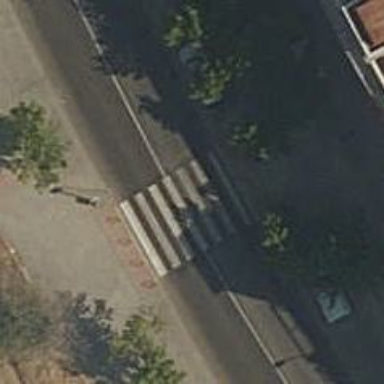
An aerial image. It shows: Marked road crossing.